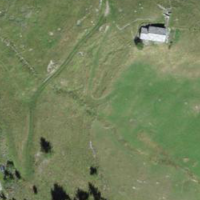
EUNIS habitat code: 26
Species observed at this site:
Saxifraga paniculata